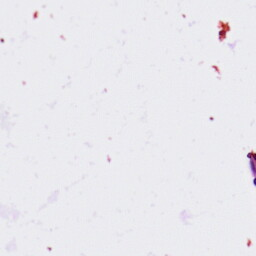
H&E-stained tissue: Lung